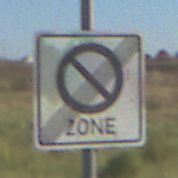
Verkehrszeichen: EndeEingeschraenktesHalteverbotZone
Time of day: MorningAfternoon
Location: Outdoor (Nature)
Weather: Clear
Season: Autumn
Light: Natural